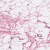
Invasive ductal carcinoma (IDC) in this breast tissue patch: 0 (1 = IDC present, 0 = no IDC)